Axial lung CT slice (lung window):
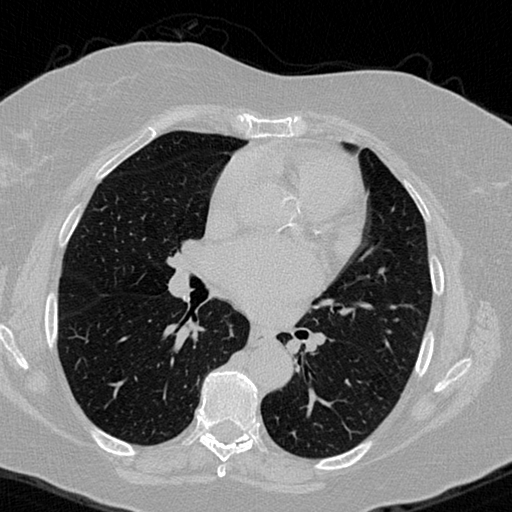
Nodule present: no